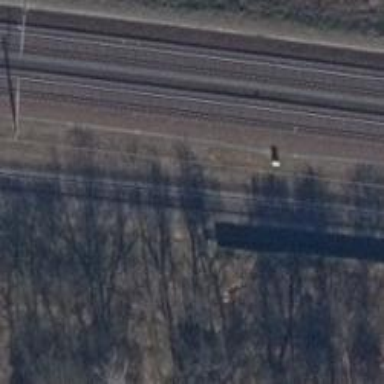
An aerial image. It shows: Railway signal.